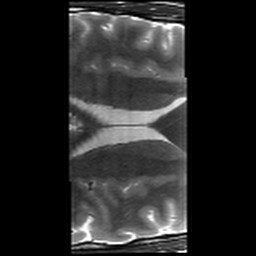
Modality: T2w
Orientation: axial
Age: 25
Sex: male
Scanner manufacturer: siemens
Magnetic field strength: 3 T
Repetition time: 8.02 s
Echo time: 0.08 s